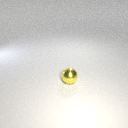
small yellow metal sphere